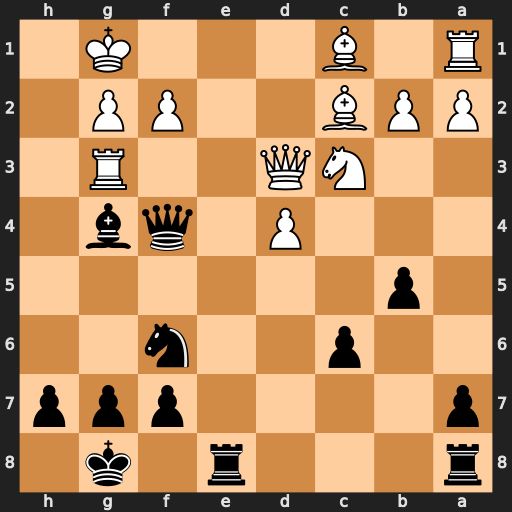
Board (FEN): r3r1k1/p4ppp/2p2n2/1p6/3P1qb1/2NQ2R1/PPB2PP1/R1B3K1
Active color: b
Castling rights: -
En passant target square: -
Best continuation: Re1+ Kh2 Rxc1 Rxc1 Qh6+ Kg1 Qxc1+